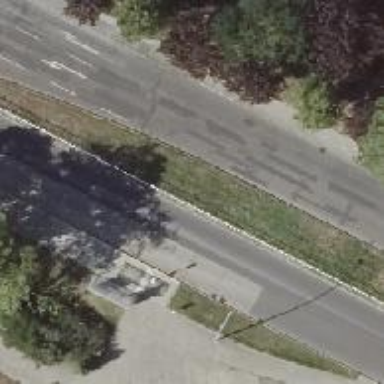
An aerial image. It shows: Public transport stop position.